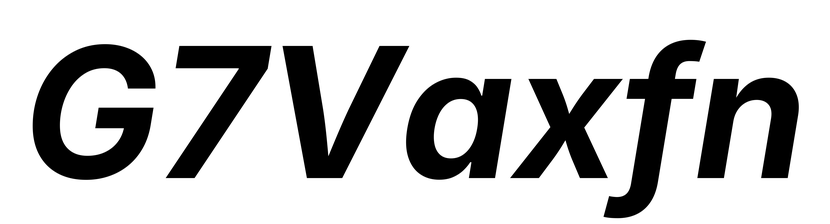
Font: Inter-Italic_Bold_Italic